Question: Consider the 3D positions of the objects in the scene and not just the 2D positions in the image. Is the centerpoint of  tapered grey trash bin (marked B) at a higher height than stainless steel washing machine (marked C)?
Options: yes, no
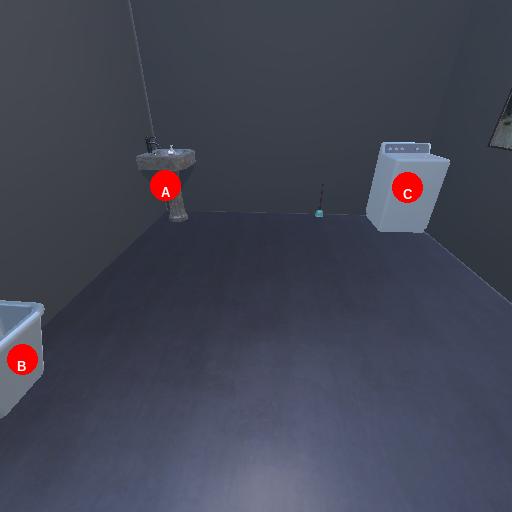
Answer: yes